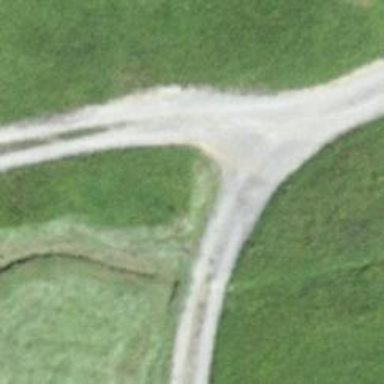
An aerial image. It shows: Guidepost providing information.